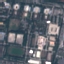
Land use / land cover class: Industrial